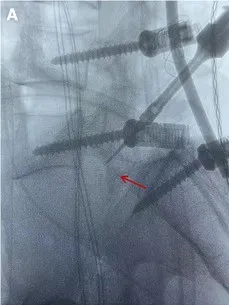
Intraoperative C-arm fluoroscopy revealed that the L5 inferior articular process was locked into the anterior margin of the S1 vertebra (A).
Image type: radiology (x_ray)